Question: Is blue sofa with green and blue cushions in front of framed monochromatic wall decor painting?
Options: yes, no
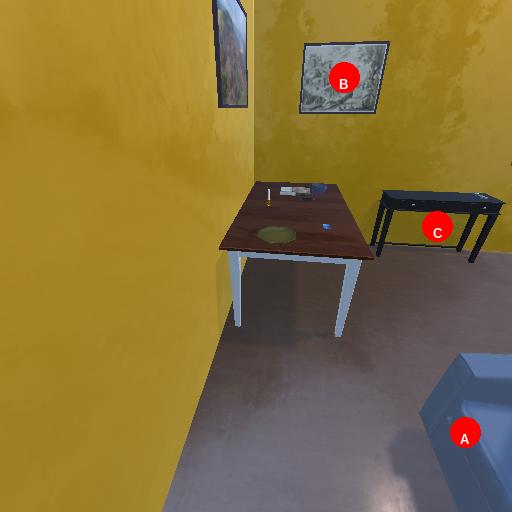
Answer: yes